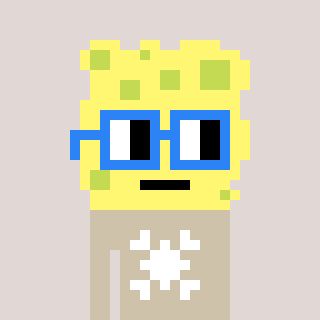
a pixel art character with square blue glasses, a sponge-shaped head and a bege-colored body on a warm background